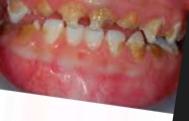
Condition: Caries